You are looking at the wavelet scalogram of a bearing's acceleration signal. What is the most likely bearing condition (normal, inner_race, outer_race, ball)?
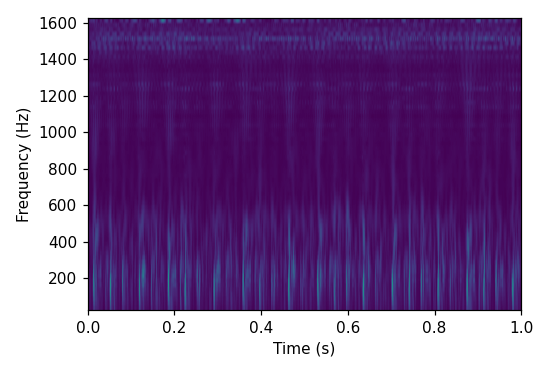
Answer: outer_race